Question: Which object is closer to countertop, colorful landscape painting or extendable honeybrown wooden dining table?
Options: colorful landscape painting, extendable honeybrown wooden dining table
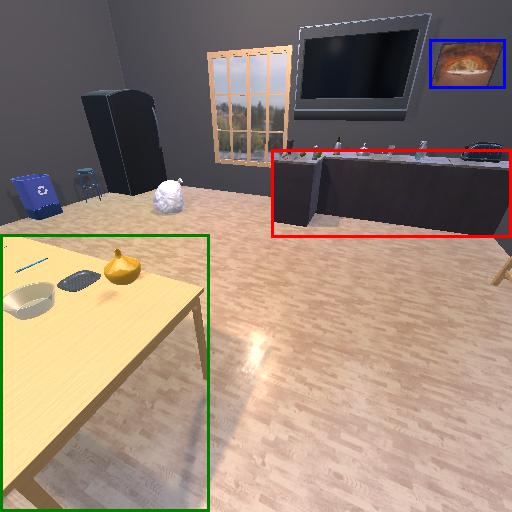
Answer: colorful landscape painting